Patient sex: M
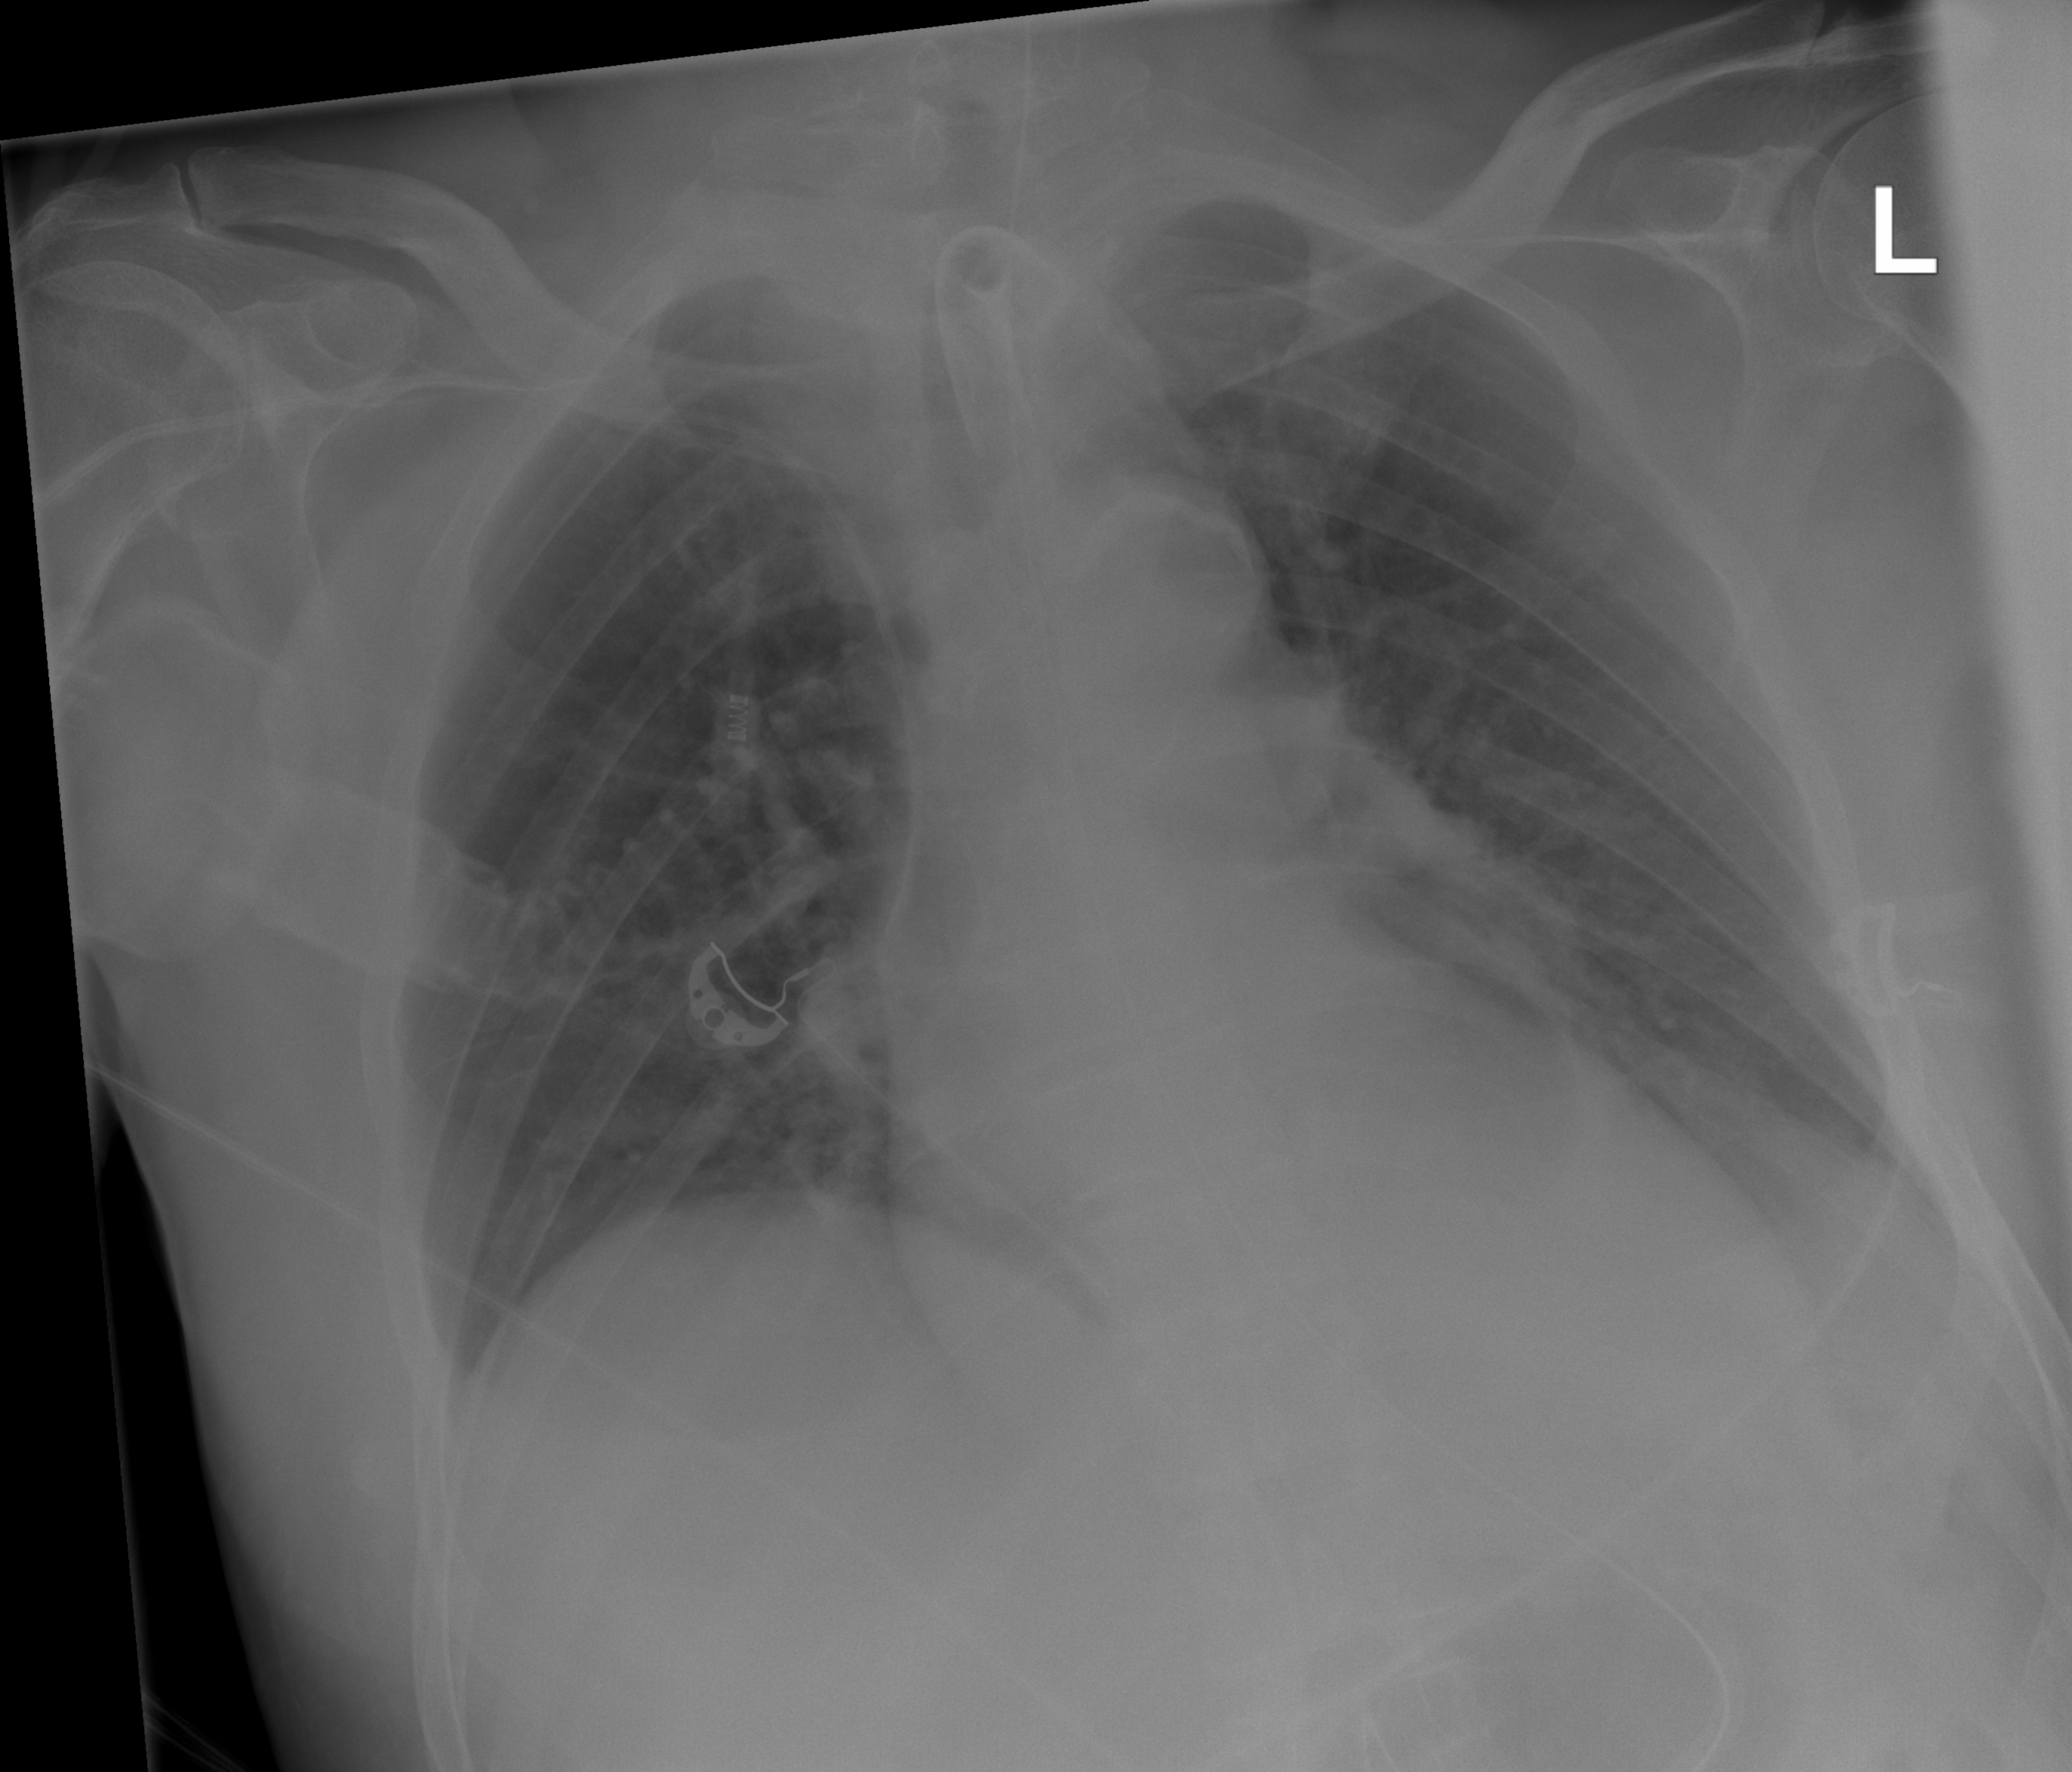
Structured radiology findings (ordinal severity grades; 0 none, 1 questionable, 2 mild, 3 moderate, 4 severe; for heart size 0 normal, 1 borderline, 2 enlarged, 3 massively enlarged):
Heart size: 2
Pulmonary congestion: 0
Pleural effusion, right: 2
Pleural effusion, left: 2
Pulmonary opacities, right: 0
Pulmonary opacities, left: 1
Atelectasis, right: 2
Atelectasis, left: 2